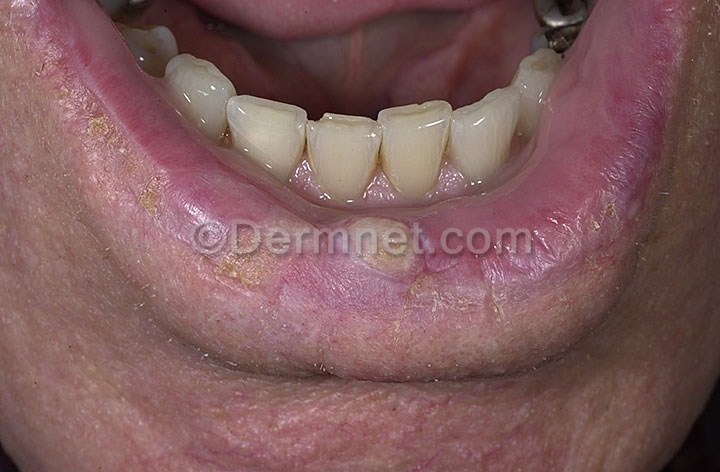
Disease: Actinic Keratosis Basal Cell Carcinoma and other Malignant Lesions